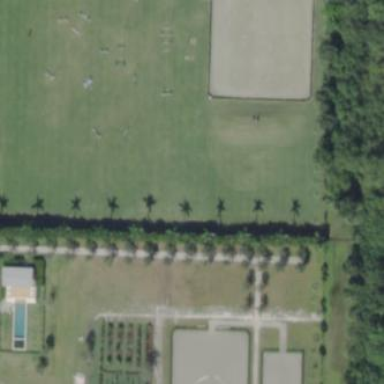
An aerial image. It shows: Grassy equestrian pitch for leisure activities.